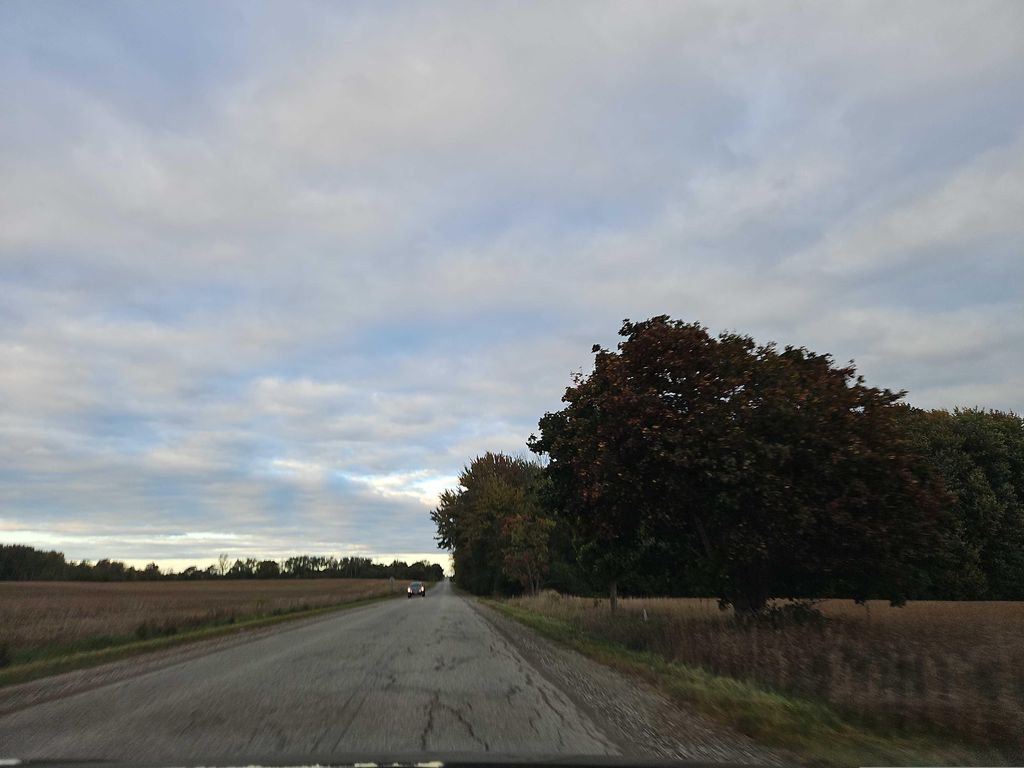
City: kitchener-waterloo